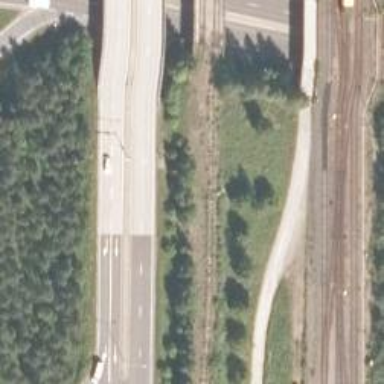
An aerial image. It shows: Trunk highway.